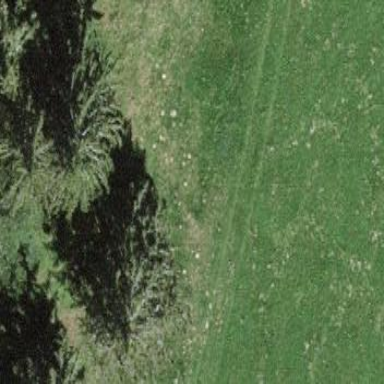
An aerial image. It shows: Forest area.